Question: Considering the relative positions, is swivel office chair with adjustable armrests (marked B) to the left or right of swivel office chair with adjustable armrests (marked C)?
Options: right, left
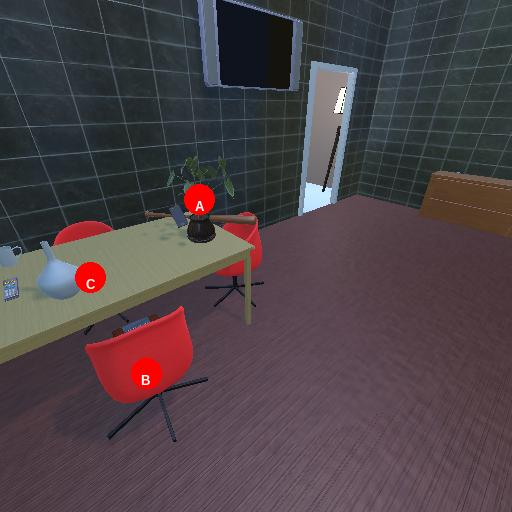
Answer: right